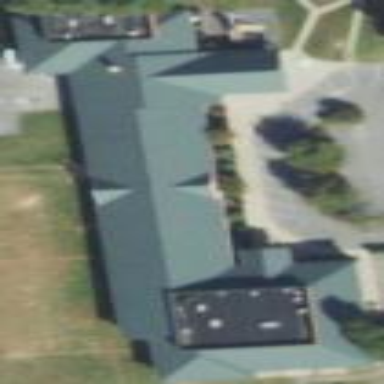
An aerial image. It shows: School building.